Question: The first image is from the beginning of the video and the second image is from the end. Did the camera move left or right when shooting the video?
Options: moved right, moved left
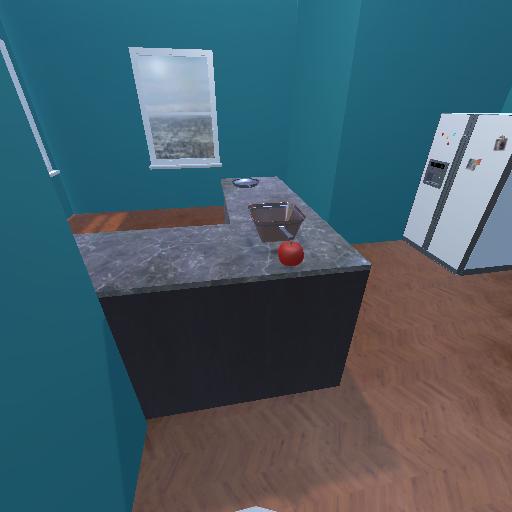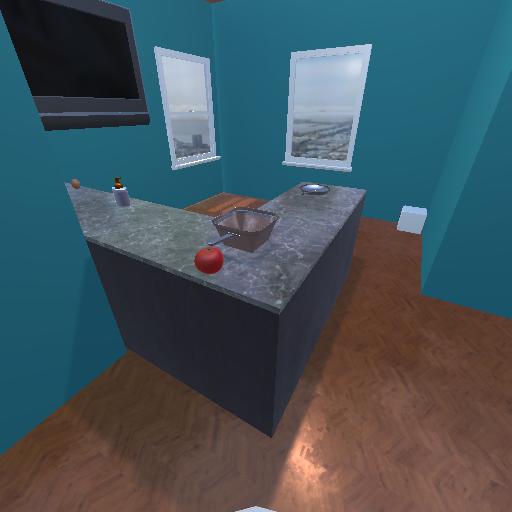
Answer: moved right